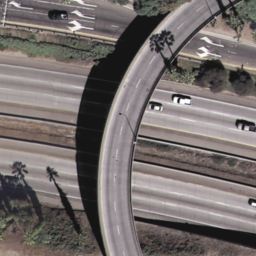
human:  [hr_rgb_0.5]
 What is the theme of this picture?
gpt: overpass

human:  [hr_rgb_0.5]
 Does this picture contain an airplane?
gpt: no

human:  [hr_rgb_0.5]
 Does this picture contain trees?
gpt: yes

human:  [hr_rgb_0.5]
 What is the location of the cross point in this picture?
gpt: center

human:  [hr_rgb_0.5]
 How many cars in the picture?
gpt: five